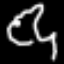
Label: squiggle